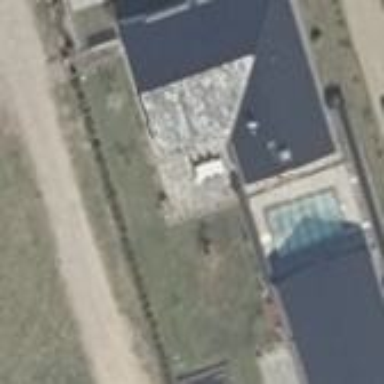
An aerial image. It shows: Detached building with gabled roof.